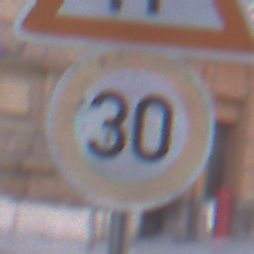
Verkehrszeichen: Geschwindigkeit30
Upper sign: EinseitigVerengteFahrbahnLinks
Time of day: SunriseSunset
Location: Outdoor (Urban)
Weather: PartlyCloudy
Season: NotSpecified
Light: Natural